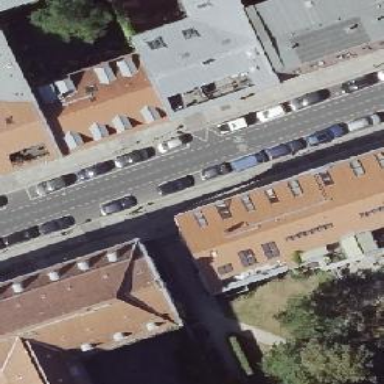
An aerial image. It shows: Residential road with separate asphalt sidewalk and designated bicycle lane. There is separate parking available on both sides of the road.